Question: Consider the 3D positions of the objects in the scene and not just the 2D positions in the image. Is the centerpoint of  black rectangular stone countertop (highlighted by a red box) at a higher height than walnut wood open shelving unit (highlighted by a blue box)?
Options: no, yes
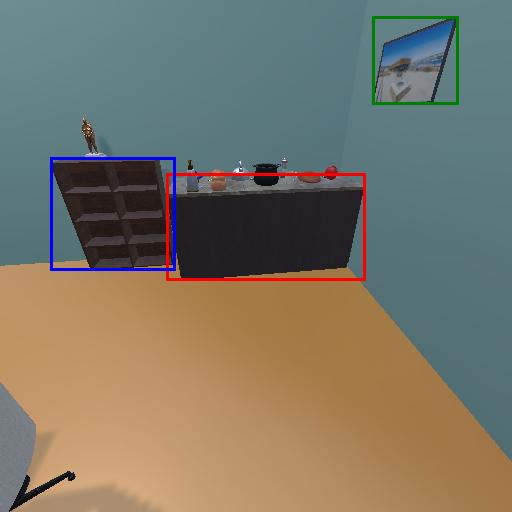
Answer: no